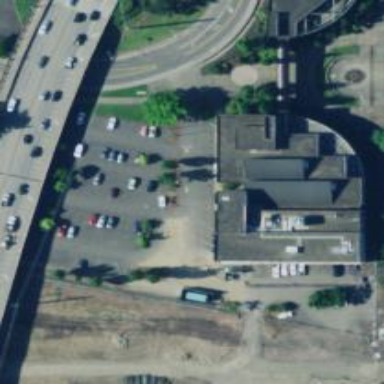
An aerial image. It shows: Commercial building.